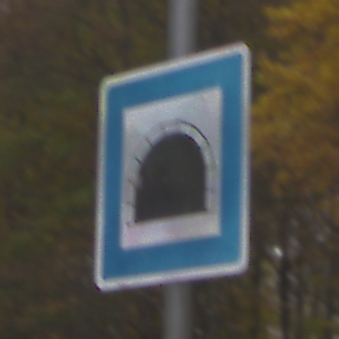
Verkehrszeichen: Tunnel
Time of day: Midday
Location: Outdoor (Nature)
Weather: Overcast
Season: Autumn
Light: Natural